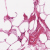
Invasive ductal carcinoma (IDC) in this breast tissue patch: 0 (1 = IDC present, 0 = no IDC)